Question: I want to add a floating component in my site that highlights a bullet based on scroll. Like I scroll to second section then second bullet should be highlighted.How do I do that?

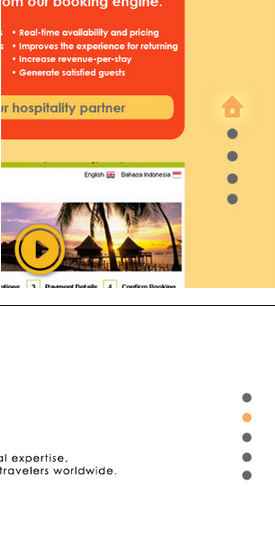
Answer: here you go, I made an example of how you can do it: <URL>
'''
<section>Section 1</section>
<section>Section 2</section>
<section>Section 3</section>
<section>Section 4</section>
<div id="bulletContainer">
<div class="bullet highlighted"></div>
<div class="bullet"></div>
<div class="bullet"></div>
<div class="bullet"></div>
</div>
'''
'''
*{
margin:0;
padding:0;
}
section{
position:relative;
width:100%;
height:400px;
background-color:#CCC;
border-bottom:1px solid #000;
}
#bulletContainer{
position:fixed;
width:25px;
height:140px;
left:100%;
top:50%;
margin-left:-50px;
margin-top:-70px;
}
.bullet{
background-color:#666;
border-radius:50%;
width:25px;
height:25px;
margin-bottom:10px;
cursor:pointer;
}
.highlighted{
background-color:#F90;
}
'''
'''
$(document).on('scroll',function(){
$('section').each(function(index){
if($(document).scrollTop()>=$(this).offset().top-50){
$('.bullet').not($('.bullet').eq(index)).removeClass('highlighted');
$('.bullet').eq(index).addClass('highlighted');
}
});
});
$('.bullet').click(function(){
$('.bullet').not(this).removeClass('highlighted');
$(this).addClass('highlighted');
var index=$(this).index();
$('body, html').animate({scrollTop:$('section').eq(index).offset().top},200);
});
'''
if you scroll the page or click on any of the bullets, you can see the bullet getting highlighted, and the page scrolling to the section.
NOTE: this code has a tolerance of '50px' it means when the scroll is above the desired element, the bullet gets highlighted, you can change it at any time.